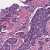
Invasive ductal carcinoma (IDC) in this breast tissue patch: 1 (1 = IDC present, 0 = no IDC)